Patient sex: M
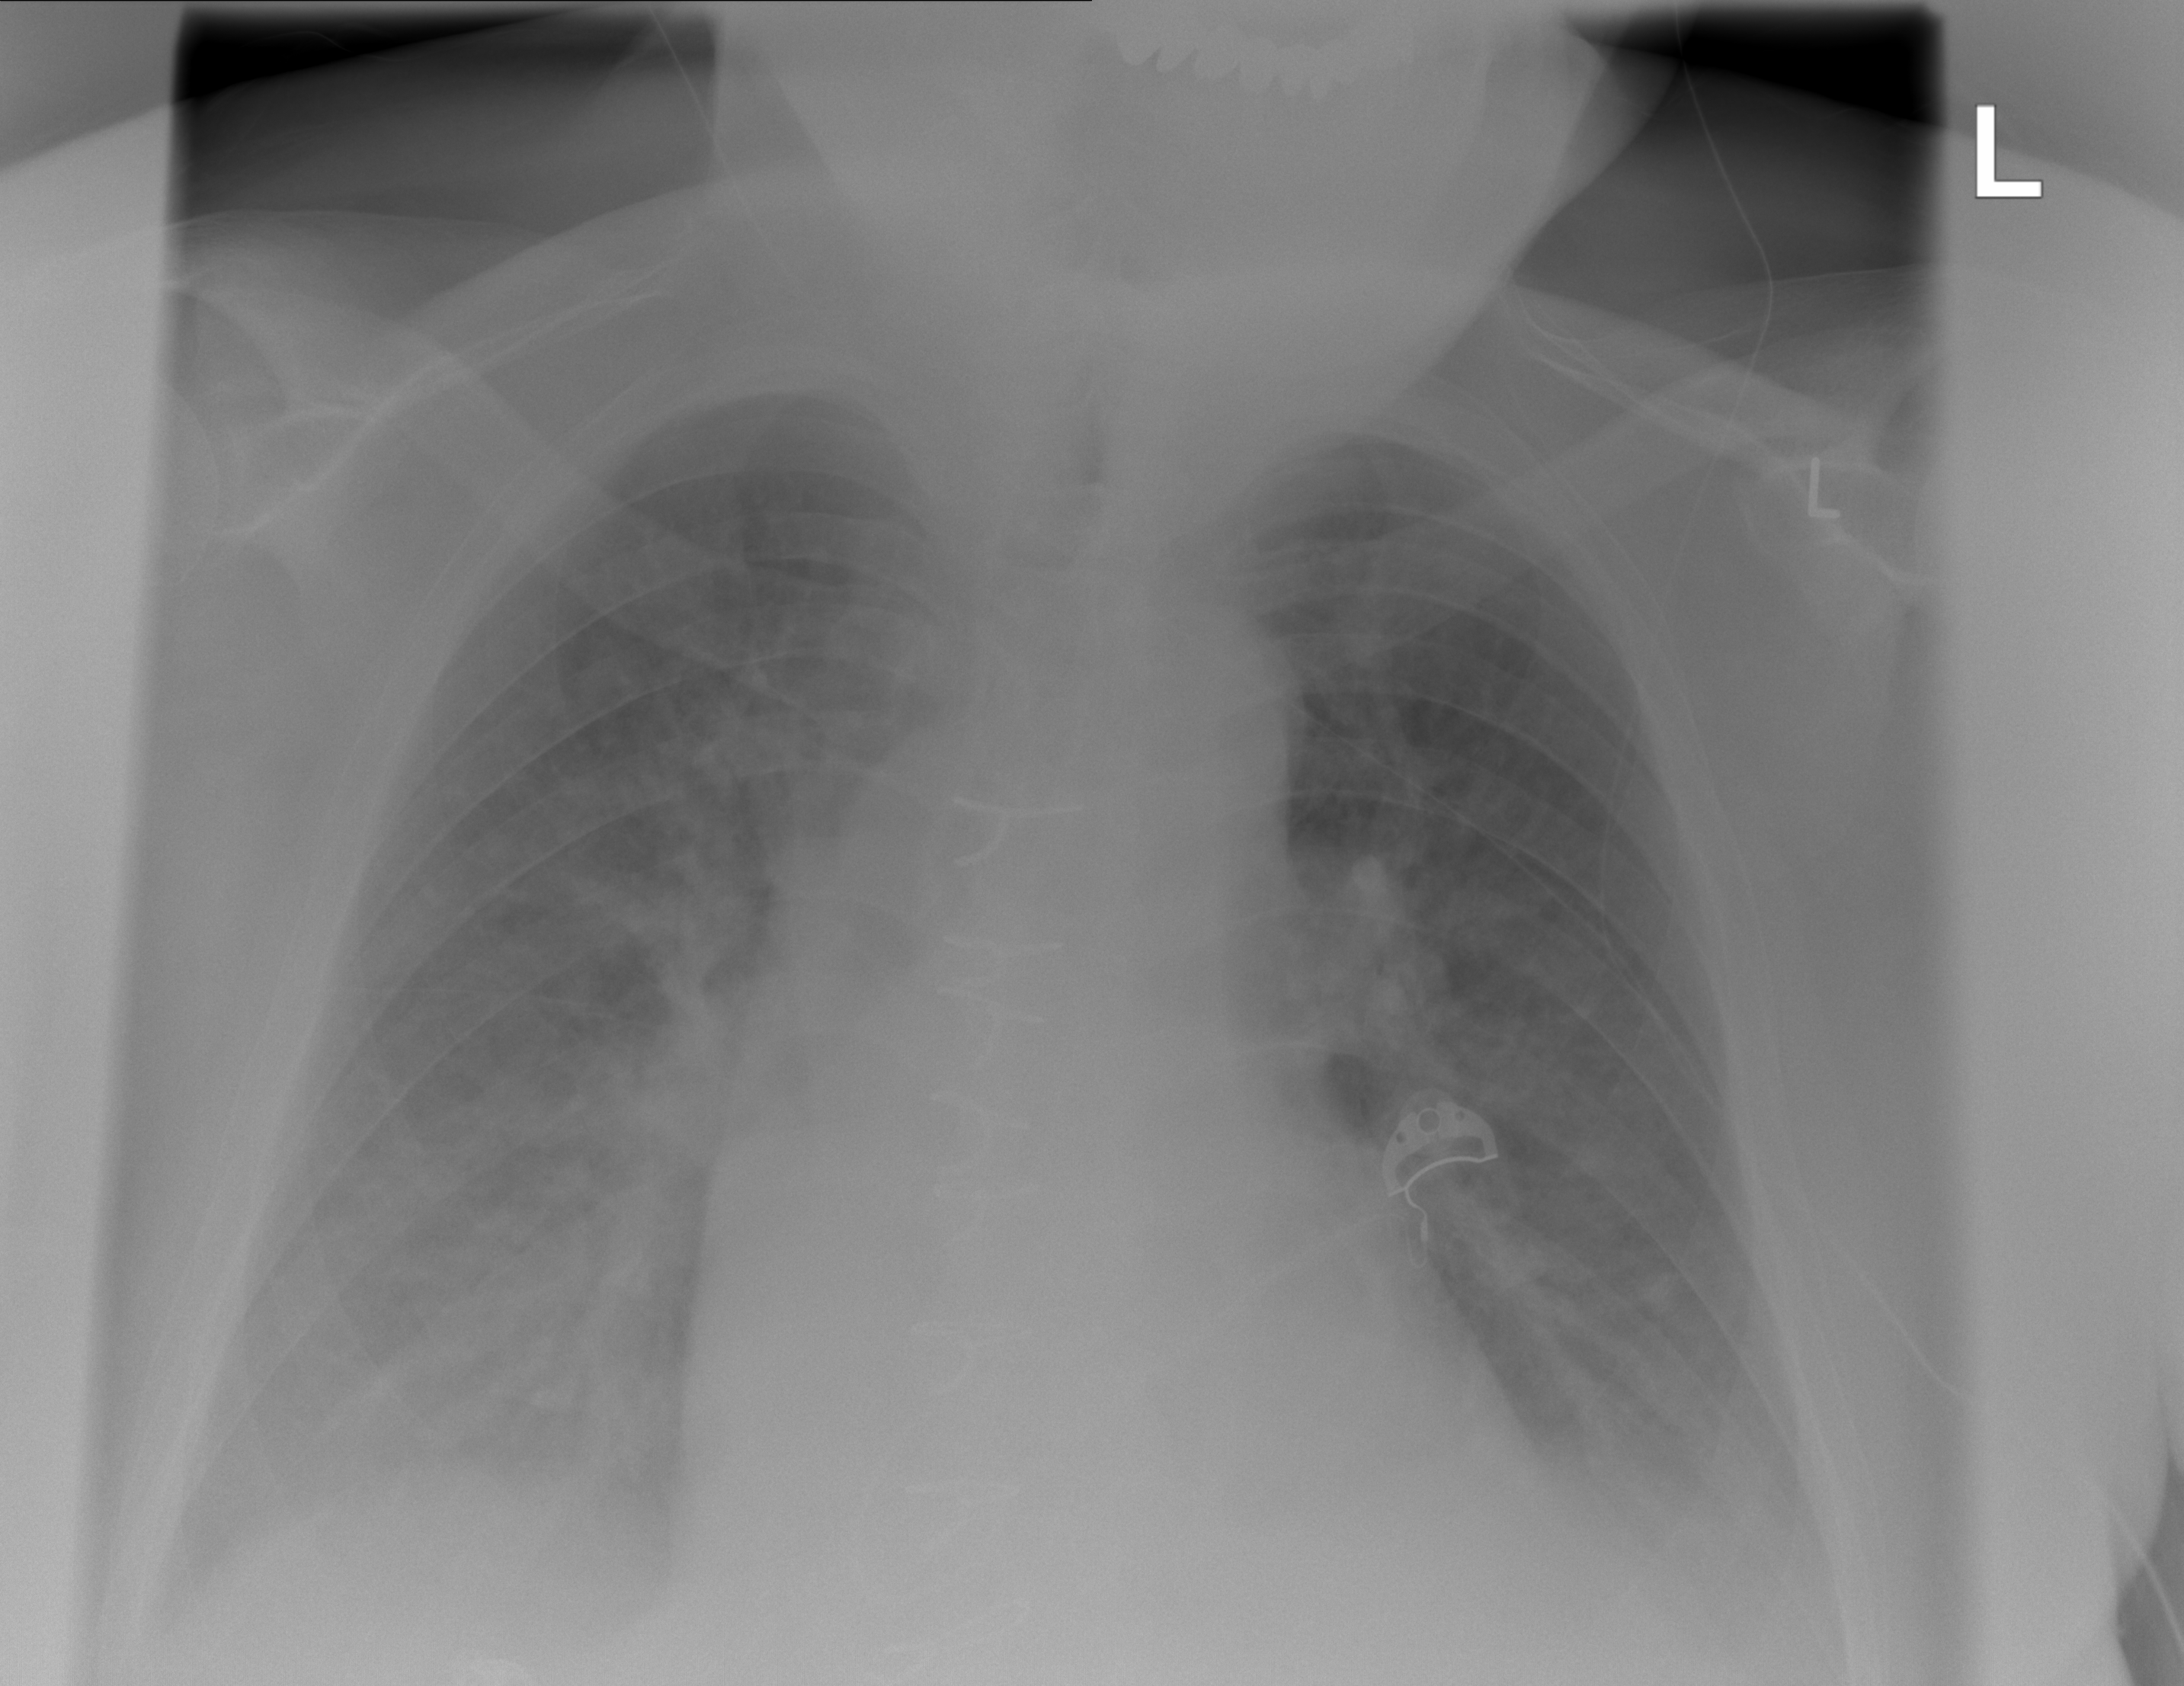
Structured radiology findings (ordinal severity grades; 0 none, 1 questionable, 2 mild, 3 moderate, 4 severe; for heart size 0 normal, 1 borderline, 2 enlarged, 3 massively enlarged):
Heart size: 0
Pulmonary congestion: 2
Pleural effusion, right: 2
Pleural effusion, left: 0
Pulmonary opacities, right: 1
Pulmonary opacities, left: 0
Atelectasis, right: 2
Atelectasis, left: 0